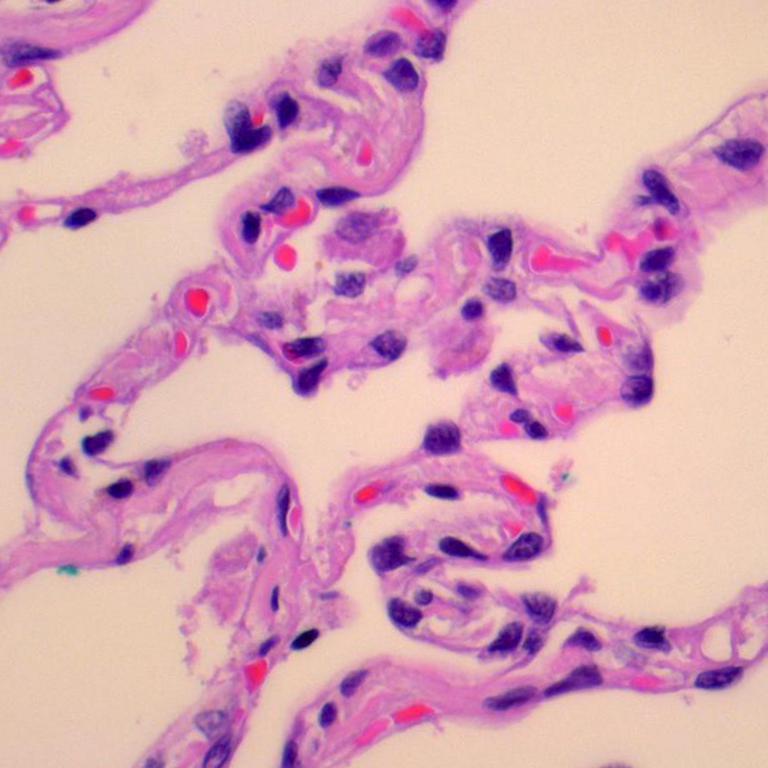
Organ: lung
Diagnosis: benign